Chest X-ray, PA view. Patient: 37 years old, sex F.
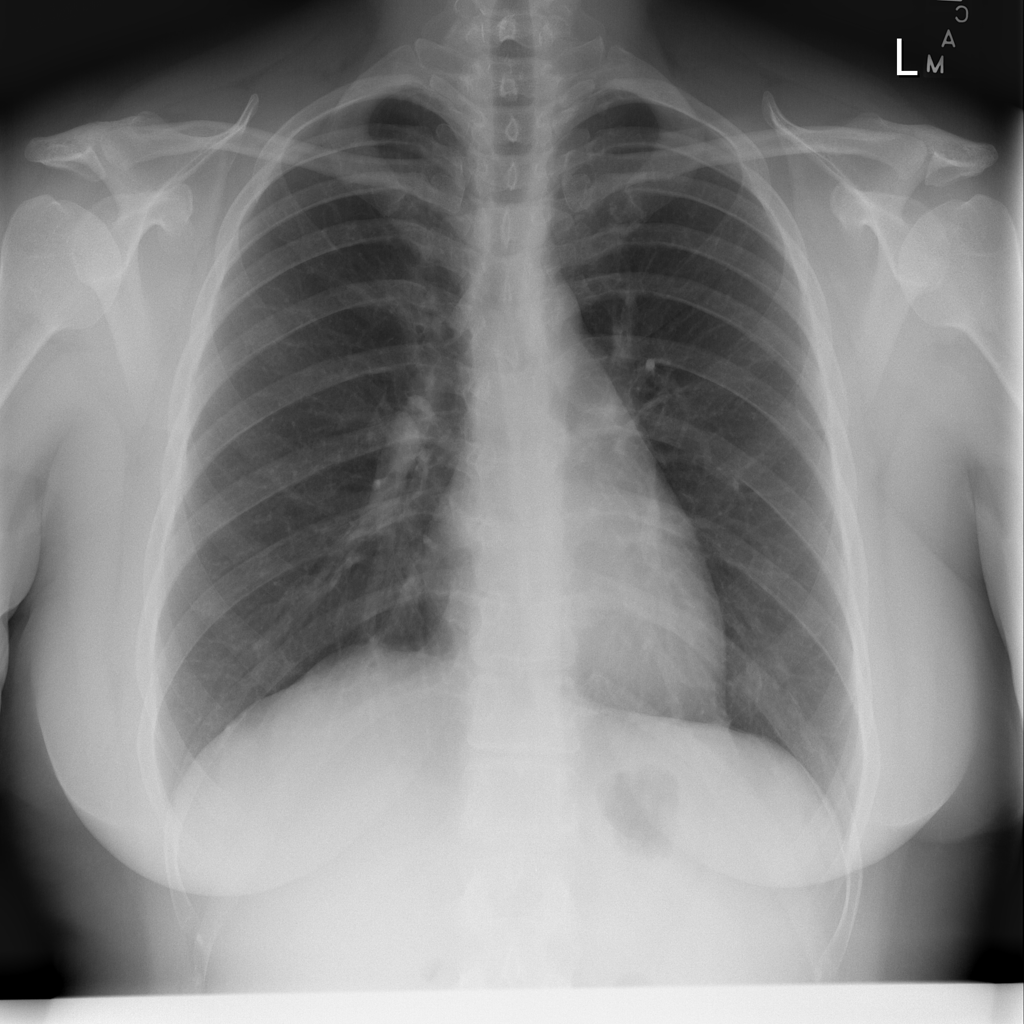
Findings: No Finding